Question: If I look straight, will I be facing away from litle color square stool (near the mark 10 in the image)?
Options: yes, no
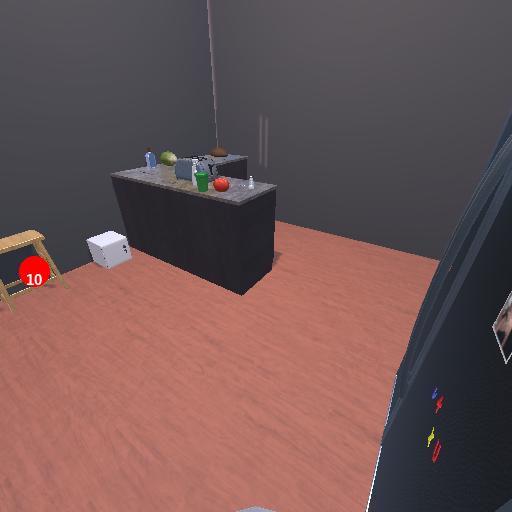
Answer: yes